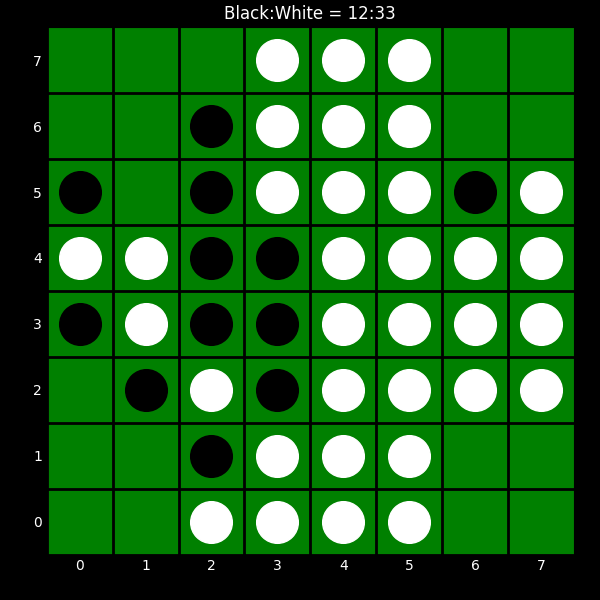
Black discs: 12
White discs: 33